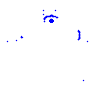
Particle: electron